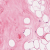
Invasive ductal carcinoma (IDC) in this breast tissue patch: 0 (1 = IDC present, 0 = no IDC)